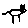
Label: cat